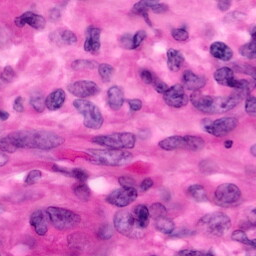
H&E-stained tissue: Pancreatic